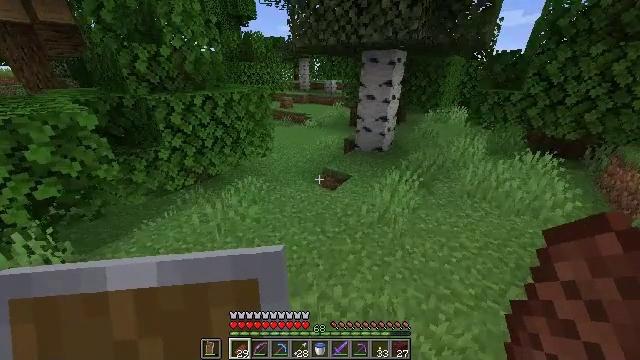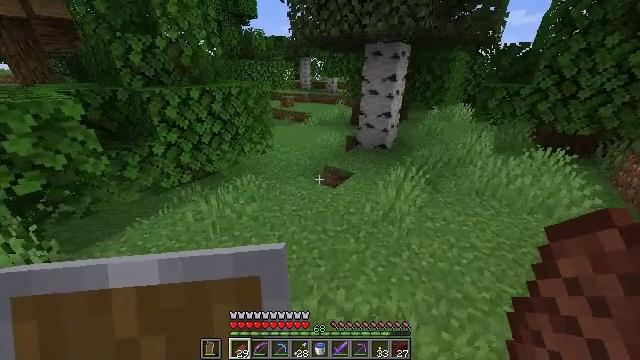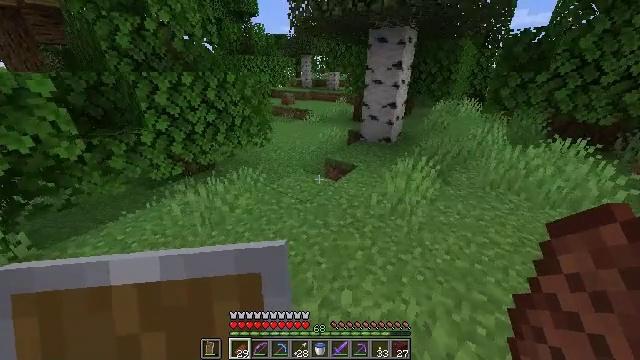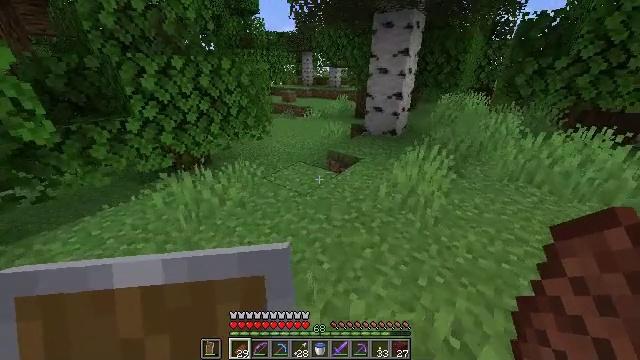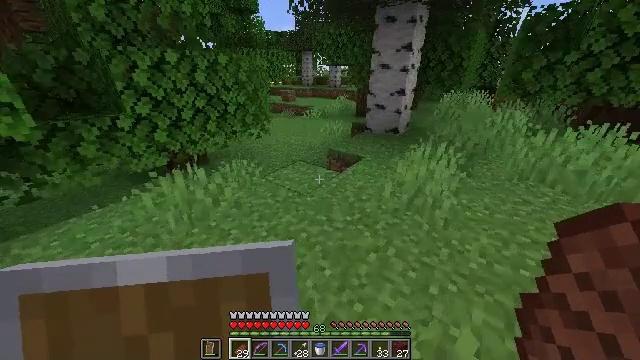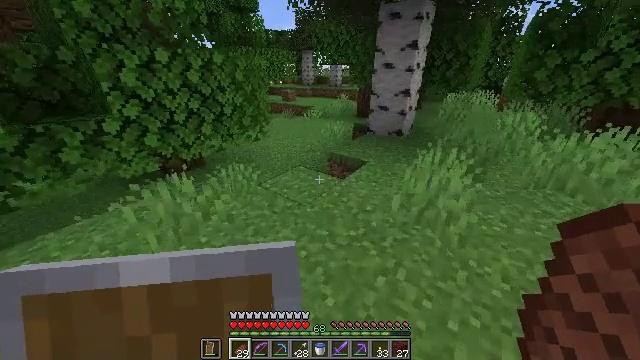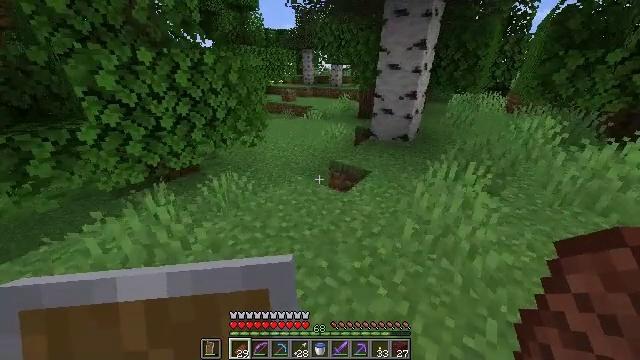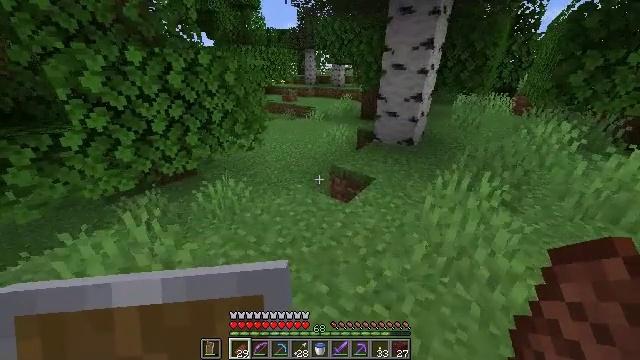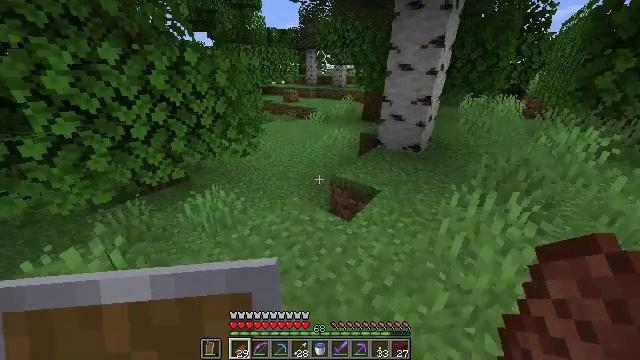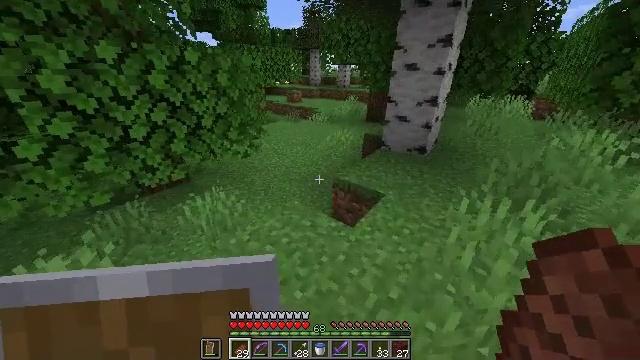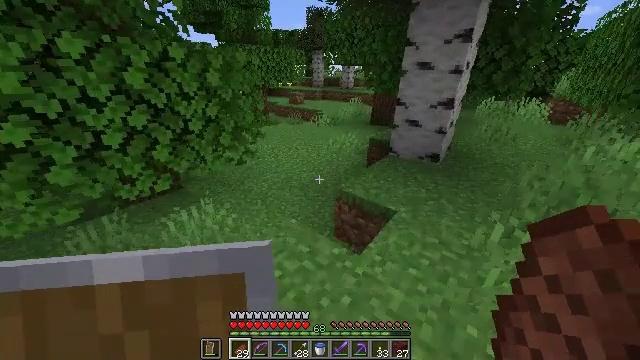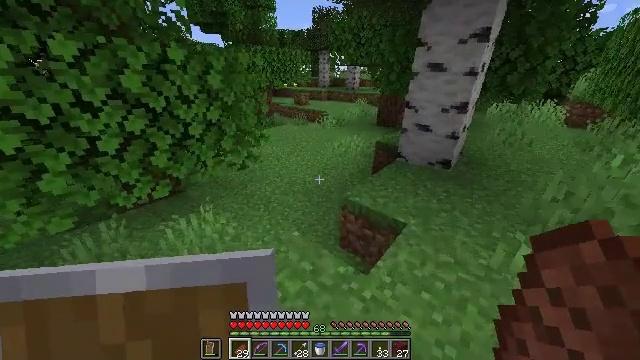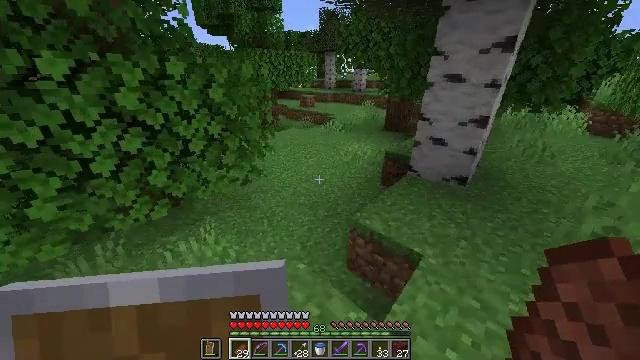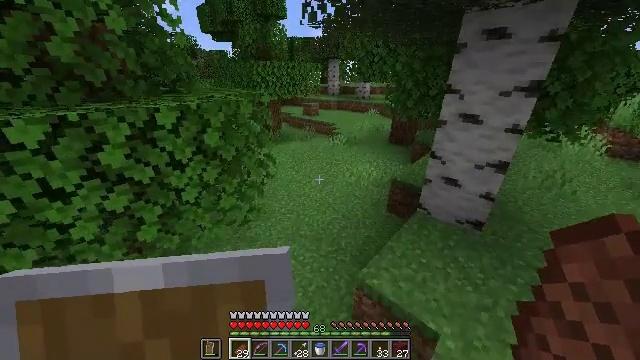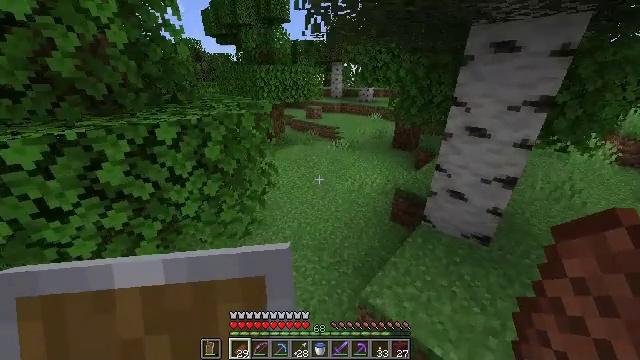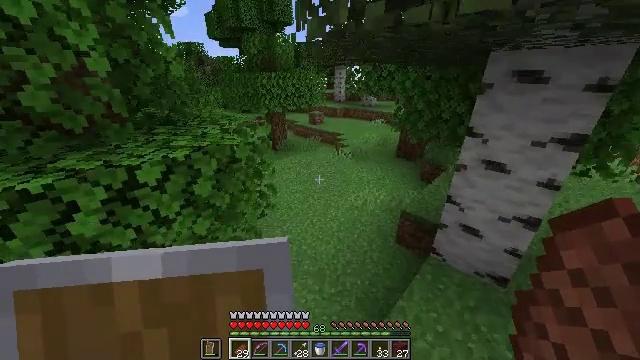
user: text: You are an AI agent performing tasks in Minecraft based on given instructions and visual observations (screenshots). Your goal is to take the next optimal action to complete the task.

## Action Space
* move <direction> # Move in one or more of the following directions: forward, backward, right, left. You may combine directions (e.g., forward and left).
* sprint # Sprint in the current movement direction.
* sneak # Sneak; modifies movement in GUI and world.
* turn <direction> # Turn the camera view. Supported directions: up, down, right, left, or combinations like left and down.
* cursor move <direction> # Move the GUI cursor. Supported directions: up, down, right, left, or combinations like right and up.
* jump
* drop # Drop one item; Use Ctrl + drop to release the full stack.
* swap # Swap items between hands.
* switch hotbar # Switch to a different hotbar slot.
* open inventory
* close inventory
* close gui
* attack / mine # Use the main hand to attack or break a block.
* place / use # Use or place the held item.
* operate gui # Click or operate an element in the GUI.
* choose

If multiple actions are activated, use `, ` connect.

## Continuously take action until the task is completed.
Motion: motion action
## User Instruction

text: Collect the pumpkin by holding left button.
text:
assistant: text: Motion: move forward
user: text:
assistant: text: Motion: move forward
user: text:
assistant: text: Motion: move forward
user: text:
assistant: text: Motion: move forward
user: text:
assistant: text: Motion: move forward
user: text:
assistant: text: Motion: move forward
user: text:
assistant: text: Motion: move forward
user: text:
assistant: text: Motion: move forward
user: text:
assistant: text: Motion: move forward
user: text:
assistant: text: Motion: move forward
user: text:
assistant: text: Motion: move forward, turn left
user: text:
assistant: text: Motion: move forward, turn left, jump
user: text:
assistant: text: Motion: move forward, jump
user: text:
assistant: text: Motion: move forward, jump
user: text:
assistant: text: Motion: move forward, jump
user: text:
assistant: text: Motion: move forward
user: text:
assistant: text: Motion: move forward
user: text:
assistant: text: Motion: move forward
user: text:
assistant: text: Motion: move forward
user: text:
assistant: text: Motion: move forward
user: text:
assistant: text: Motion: move forward
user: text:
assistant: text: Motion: move forward, turn left
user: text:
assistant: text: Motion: move forward, turn left
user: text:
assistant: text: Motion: move forward, turn left and up
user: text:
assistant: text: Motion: move forward, turn left and up
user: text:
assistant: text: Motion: move forward and move right, turn left
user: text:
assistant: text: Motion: move forward and move right, turn left
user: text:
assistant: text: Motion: move forward and move right, turn left
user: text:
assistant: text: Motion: move forward and move right, turn left
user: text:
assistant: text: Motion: move forward and move right, turn left